Question: How do you get the black themed Dialog in android like shown on the android guide <URL>
I took a screen shot. Whenever I use Alert Dialog, I get the dialog on the left, I want the one on the right.

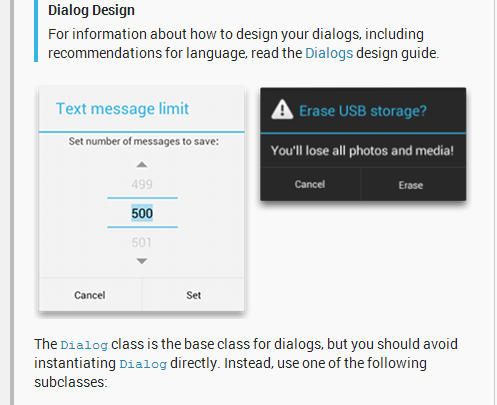
Answer: res/values/styles.xml
'''
<?xml version="1.0" encoding="utf-8"?>
<resources>
<style name="default_activity_theme" parent="@android:style/Theme.Holo"/>
</resources>
'''
AndroidManifest.xml
'''
<activity android:name=".ActivityMain"
android:theme="@style/default_activity_theme"/>
'''